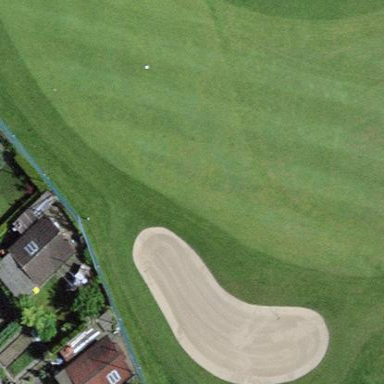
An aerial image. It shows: Sand bunker on golf course.